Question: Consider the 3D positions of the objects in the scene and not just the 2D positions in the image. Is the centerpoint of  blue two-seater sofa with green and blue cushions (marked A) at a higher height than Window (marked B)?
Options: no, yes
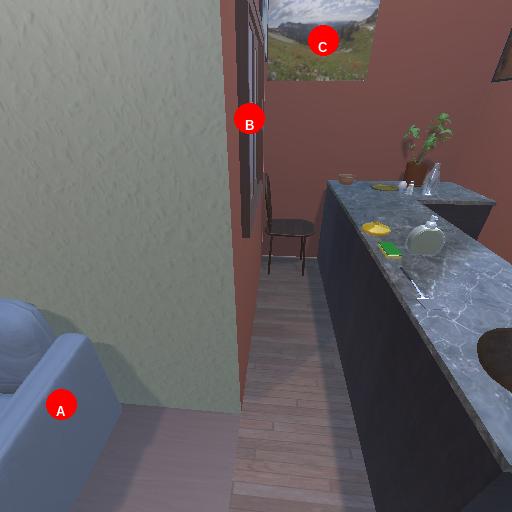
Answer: no